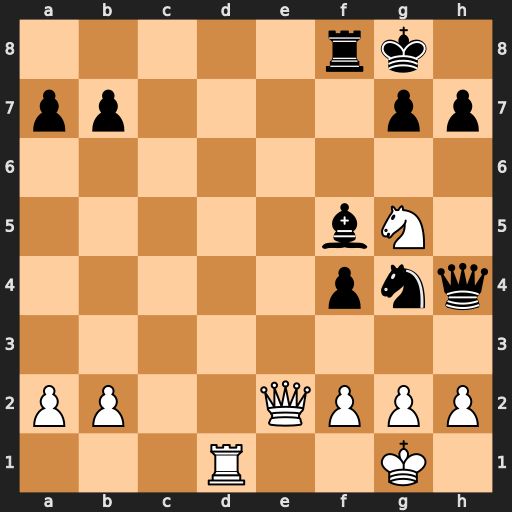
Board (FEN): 5rk1/pp4pp/8/5bN1/5pnq/8/PP2QPPP/3R2K1
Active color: w
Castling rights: -
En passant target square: -
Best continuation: Qc4+ Kh8 Nf7+ Rxf7 Qxf7 Qxh2+ Kf1 Qh1+ Ke2 f3+ gxf3 Qxf3+ Kxf3 Ne5+ Kf4 Nxf7 Kxf5